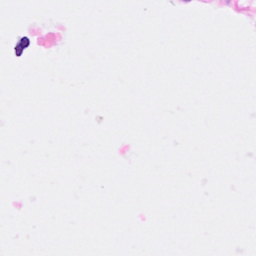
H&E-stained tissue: Breast